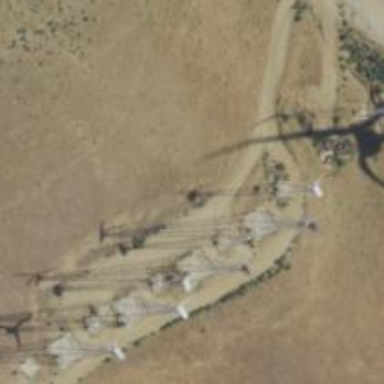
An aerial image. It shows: Wind turbine power generator.